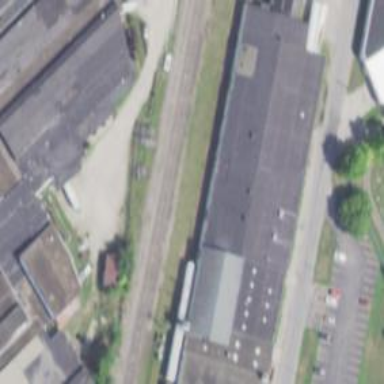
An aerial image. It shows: Railway siding for service.